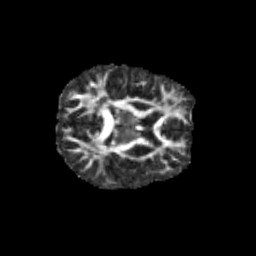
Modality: FA
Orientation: axial
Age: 10
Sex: female
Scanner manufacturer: siemens
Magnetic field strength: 3 T
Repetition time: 3.8 s
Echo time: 0.07 s